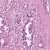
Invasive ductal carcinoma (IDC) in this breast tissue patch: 1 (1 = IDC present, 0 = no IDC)